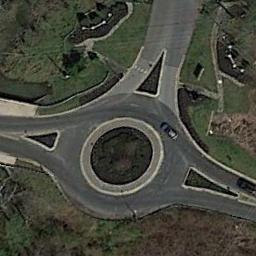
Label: roundabout